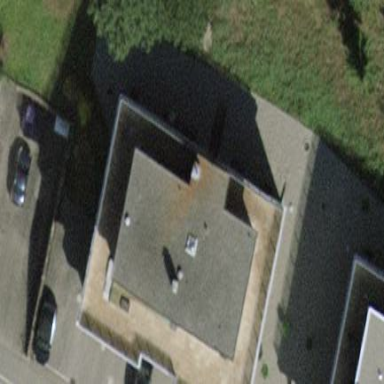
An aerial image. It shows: Flat roofed building.